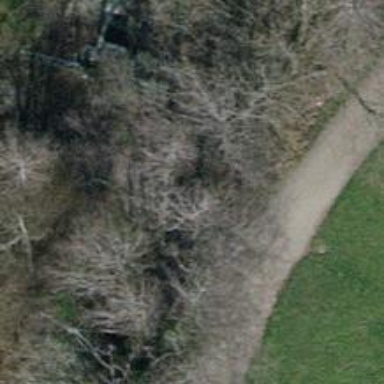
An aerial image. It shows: Culvert tunnel under ditch.